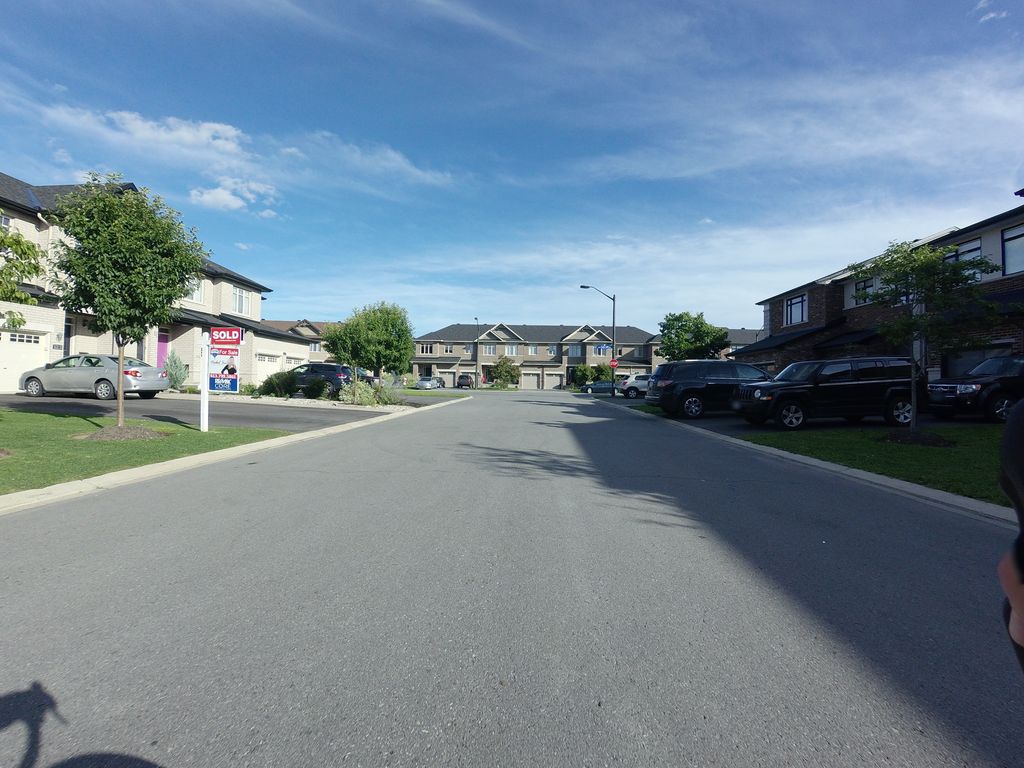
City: ottawa-gatineau